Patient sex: F
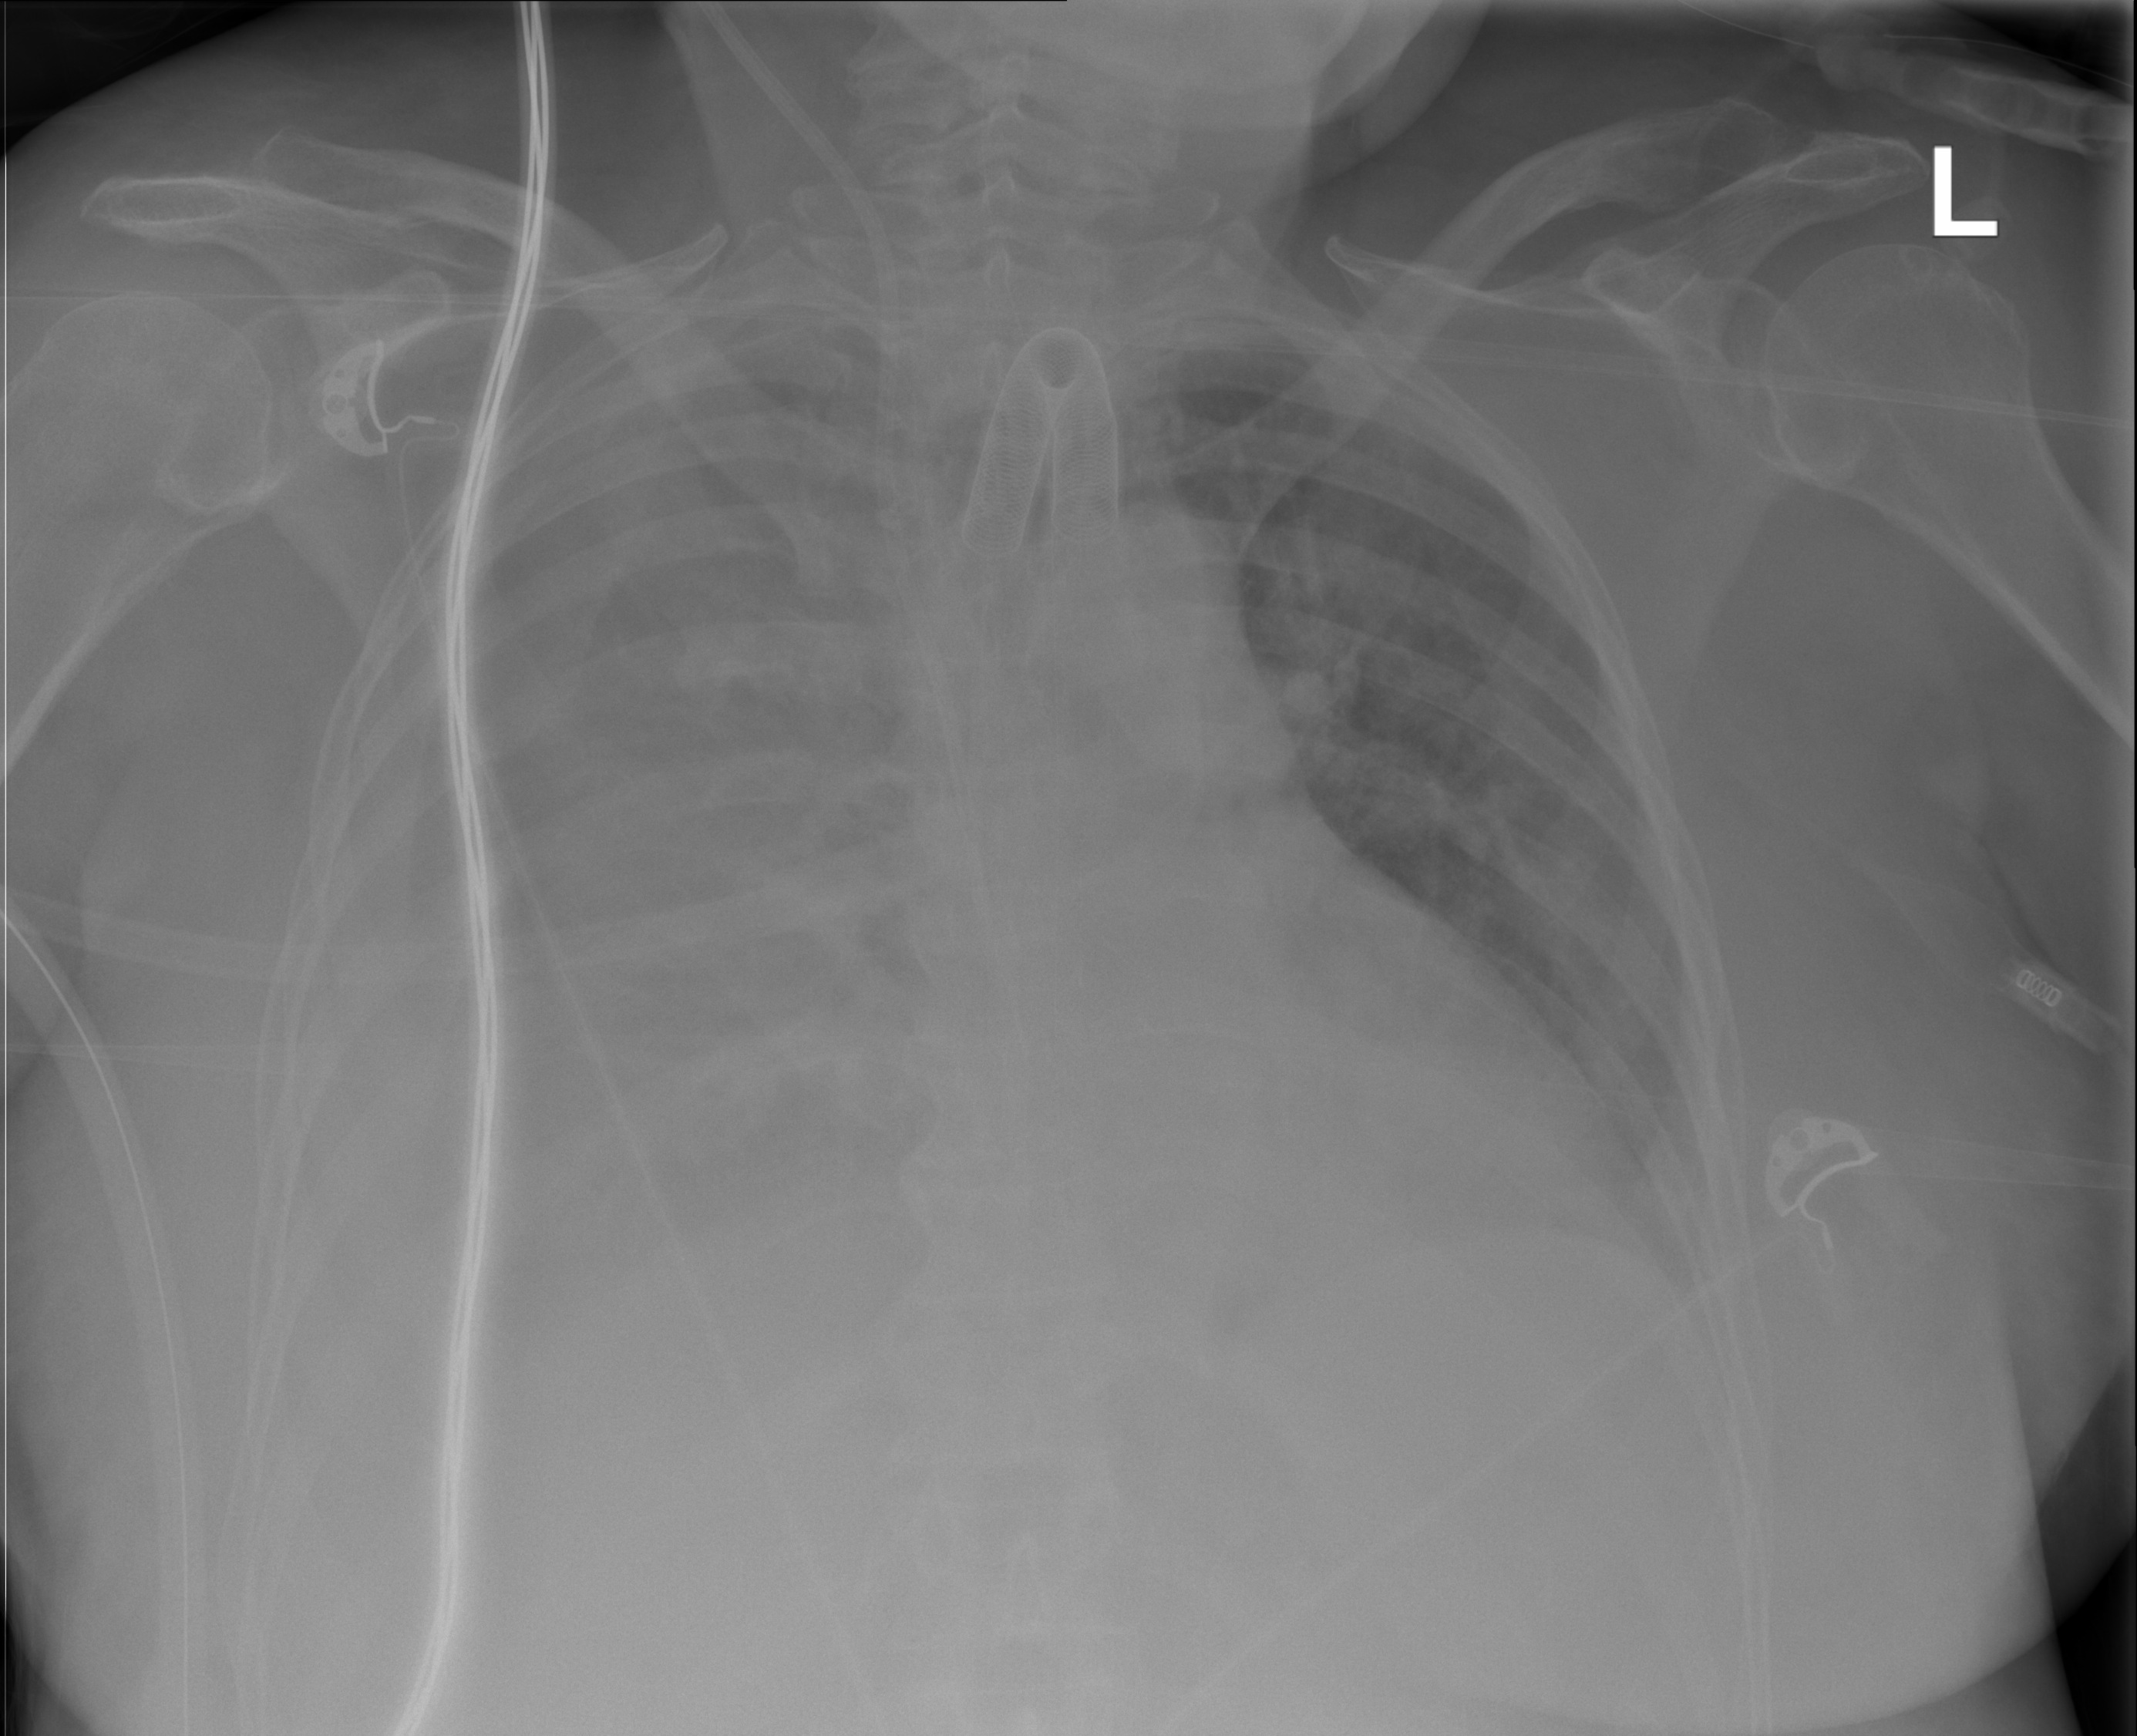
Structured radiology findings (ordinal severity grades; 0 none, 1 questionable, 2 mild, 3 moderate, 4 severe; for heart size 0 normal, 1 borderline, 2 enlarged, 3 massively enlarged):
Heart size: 2
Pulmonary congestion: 0
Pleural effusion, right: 3
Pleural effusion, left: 0
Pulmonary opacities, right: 0
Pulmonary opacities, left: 0
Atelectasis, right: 3
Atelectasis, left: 0